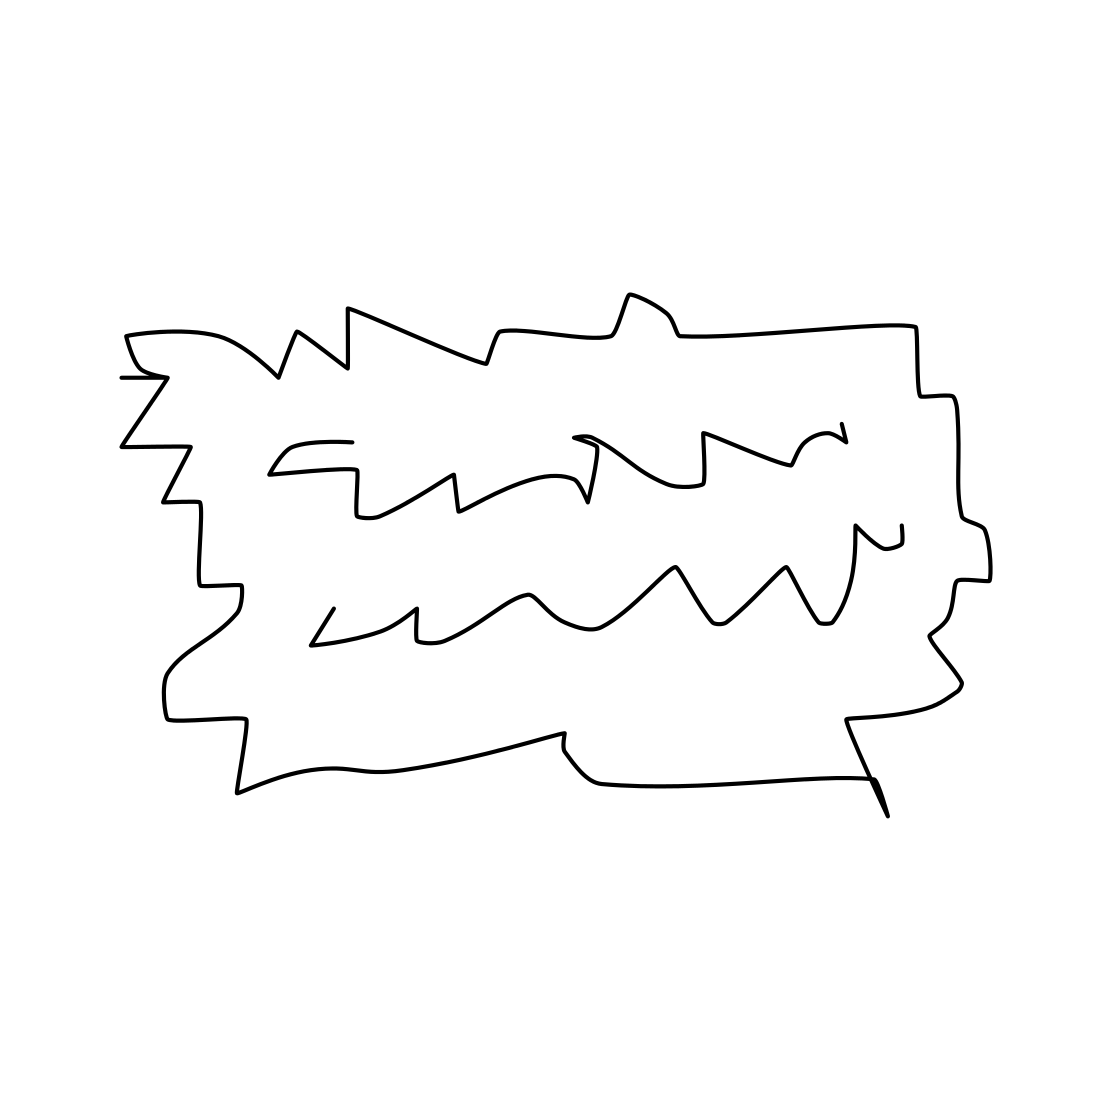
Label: bush